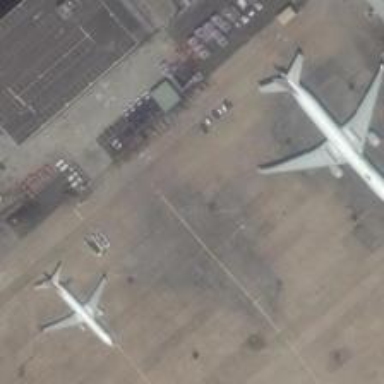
The length of the plane on the left is only two thirds of the plane on the right .